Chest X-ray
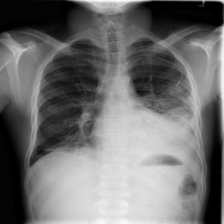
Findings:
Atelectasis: negative
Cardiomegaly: negative
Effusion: negative
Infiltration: negative
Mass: negative
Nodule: negative
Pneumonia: negative
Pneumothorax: negative
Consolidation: negative
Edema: negative
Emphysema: negative
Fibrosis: negative
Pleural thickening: negative
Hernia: negative